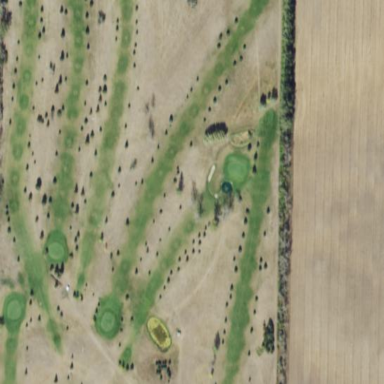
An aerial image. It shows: Golf course surrounded by greenery.